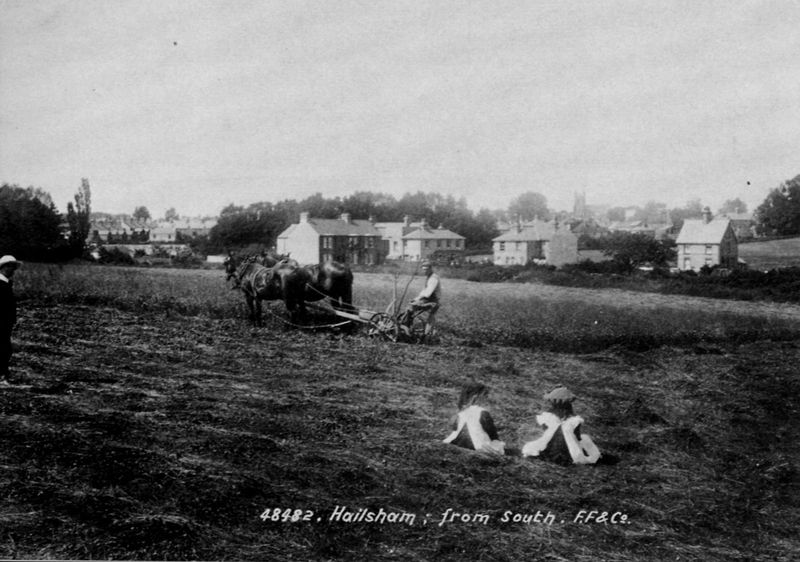
Titel: Hailsham
Künstler: Francis Frith
Schlagwörter: baum, dunkel, himmel, mann, weiß, wolken, bäume, landschaft, mädchen, stadt, fenster, frankreich, frau, grau, hell, hintergrund, hut, hüte, kleid, männer, schwarz, stroh, blick, dach, gebäude, gras, haus, tiere, wiese, mütze, signatur, erde, feld, felder, horizont, häuser, natur, busch, büsche, boden, land, kostüm, sitzend, stehend, kind, vater, england, arbeit, bauern, kamin, kamine, kinder, pferd, pferde, räder, schornstein, deutschland, schürze, schrift, sommer, liegen, ansicht, ort, süden, zwei, zuschauer, acker, ernte, feldarbeit, furchen, getreide, heu, schürzen, dorf, dächer, schornsteine, nebel, bauernhof, herbst, hof, ziehen, akcer, figuren, rad, spielen, junge, frühling, bauer, äcker, foto, fotografie, ortschaft, photographie, knabe, bayern, linie, flug, gerät, schwarz-weiß, künstler, beschriftung, deichsel, trense, kleidchen, photo, karte, ländlich, bauernhäuser, siedlung, ackerbau, landwirtschaft, frühjahr, postkarte, zuschauen, pferdegespann, gespann, ackerfurchen, pflug, pflügen, aufnahme, primitiv, heuwagen, perde, mödchen, pferdewagen, victorianisch, dacher, landwirt, wiede, maht, mähen, furche, from, fruchtbar, lichtbild, egge, säen, großbritannien, pferdefuhrwerk, phtographie, ern, pflugschar, sulky, einspannen, elisabetanisch, ff&c, from south, hailsham, hailsham from south, hallsham, landschaftsphotographie, plug, 19. jahrhundert, pferdeplug, 1890, pfotograpie, south, 19. jahhundert, 48482, #kinder, pferdepflug